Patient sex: M
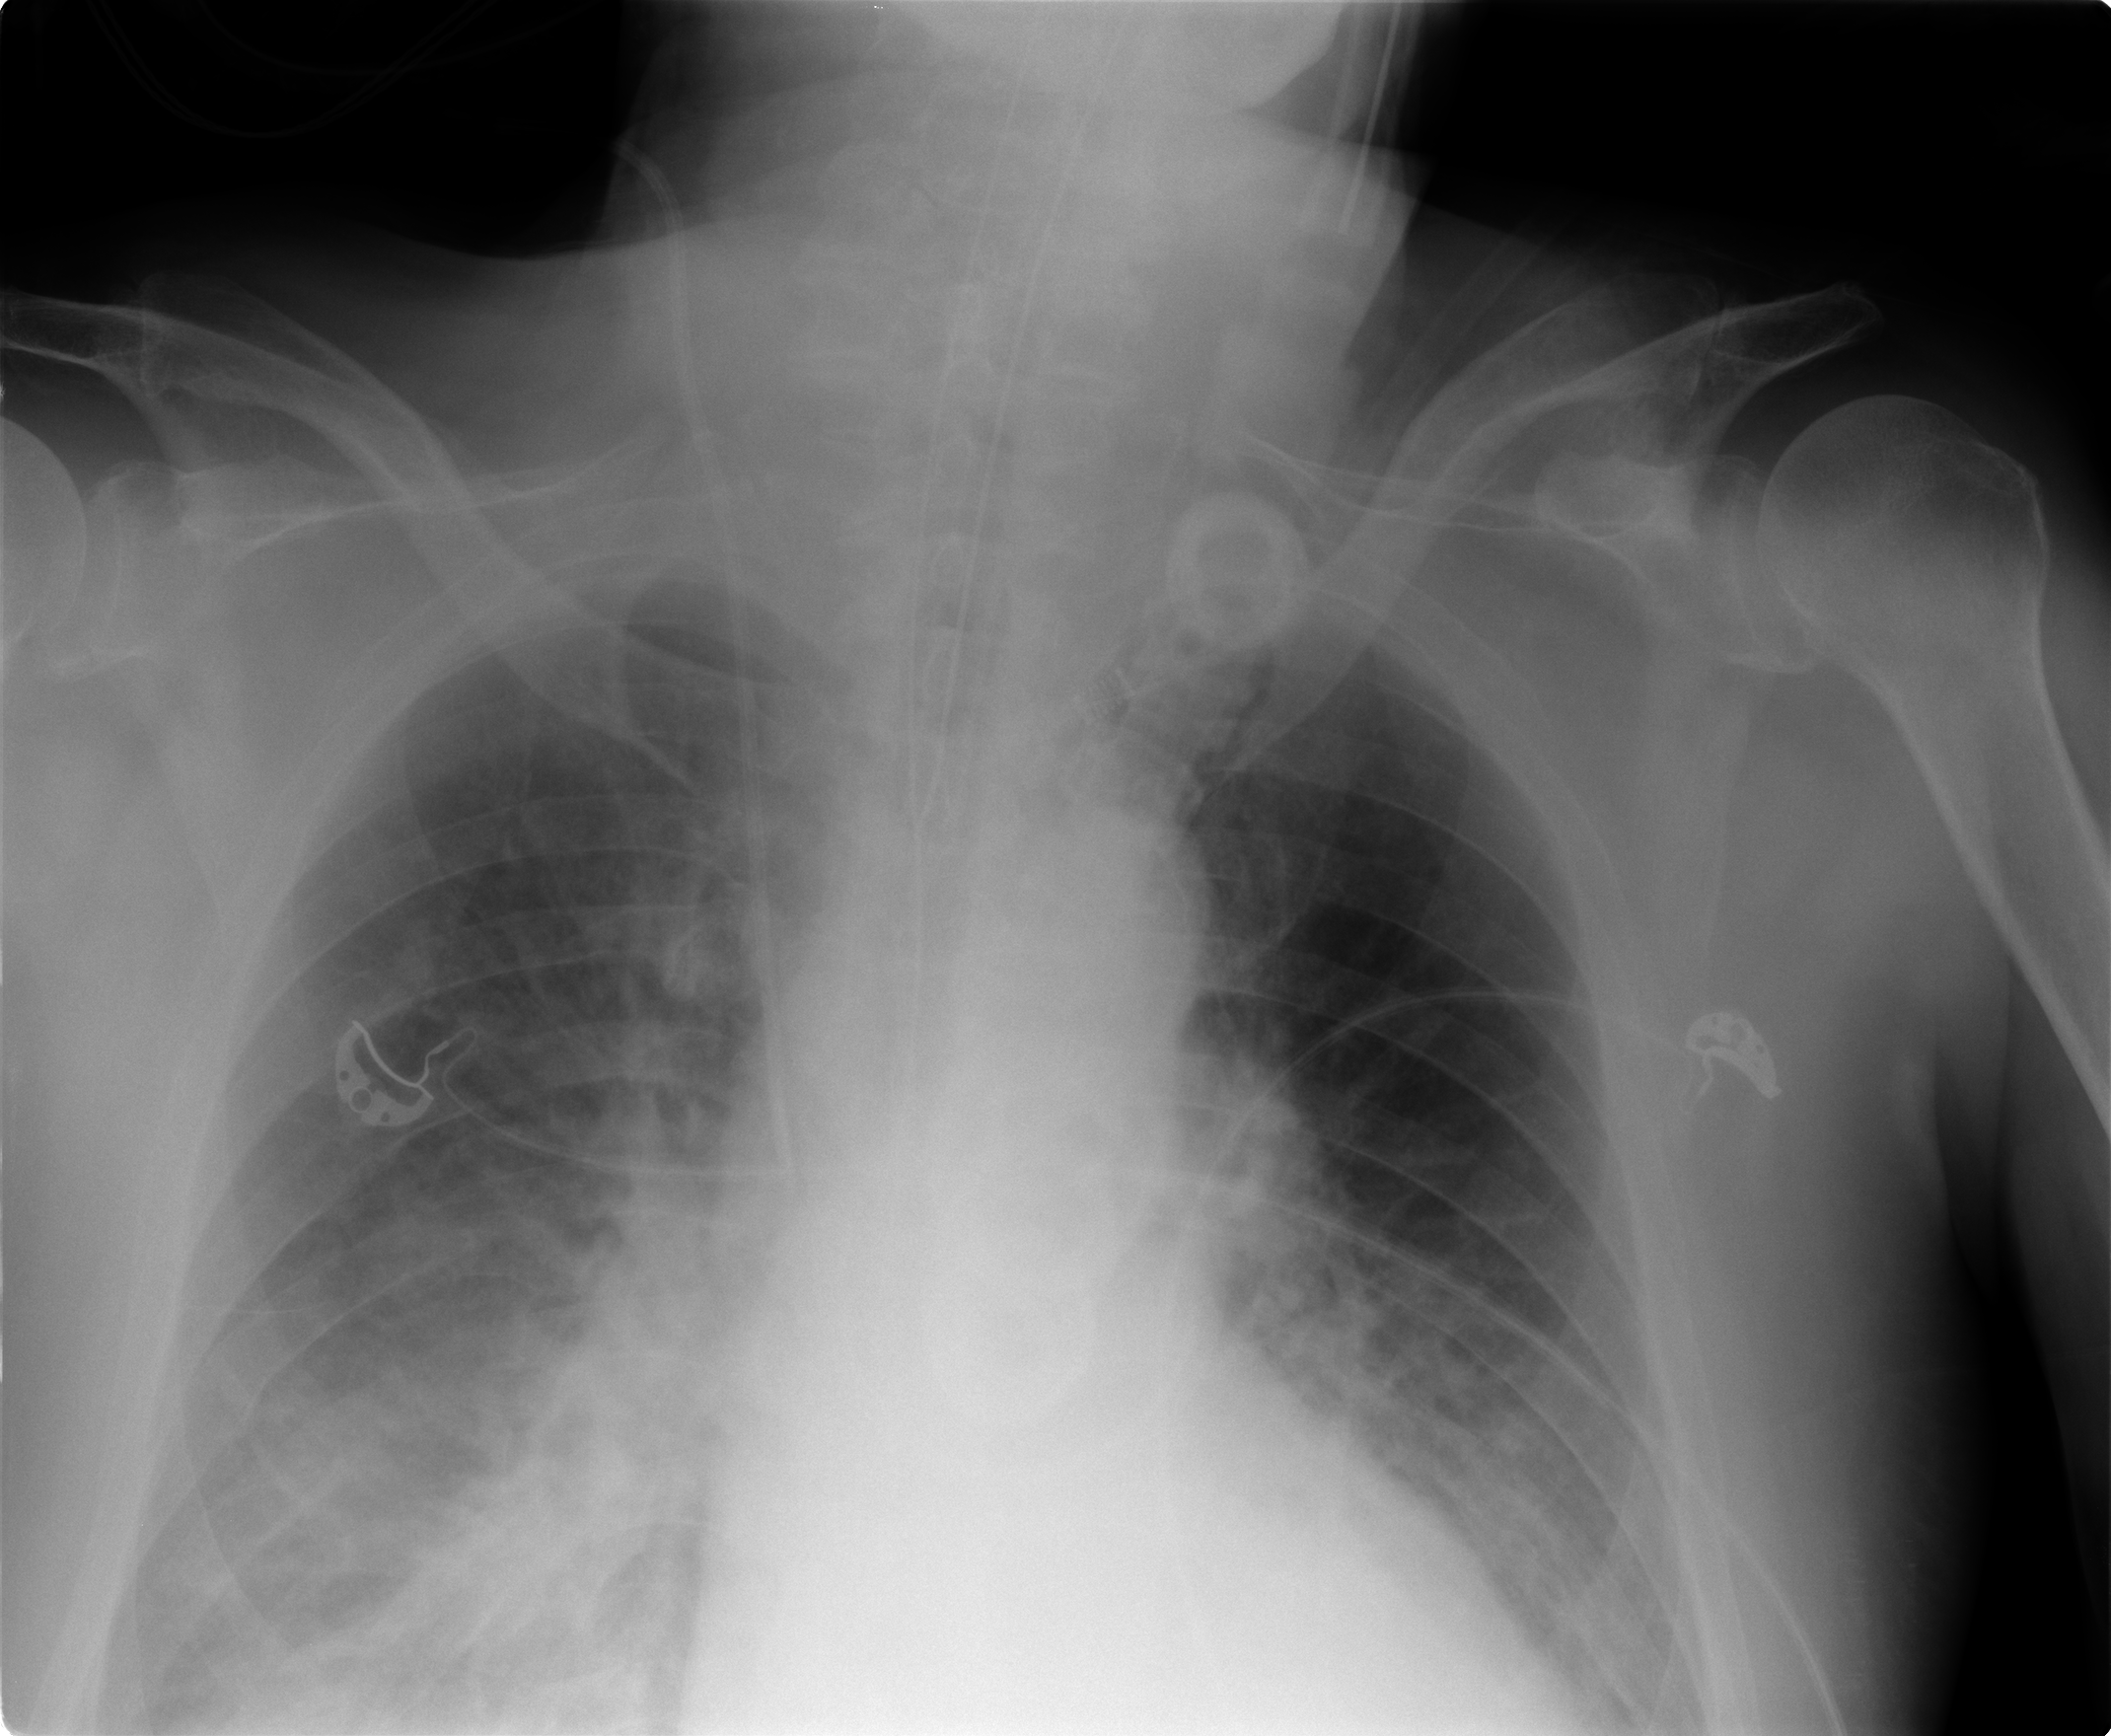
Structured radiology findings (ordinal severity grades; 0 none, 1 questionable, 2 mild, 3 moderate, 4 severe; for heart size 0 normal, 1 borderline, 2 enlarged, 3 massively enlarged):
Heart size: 1
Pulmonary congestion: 2
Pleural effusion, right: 3
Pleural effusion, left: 2
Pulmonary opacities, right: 2
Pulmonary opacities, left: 0
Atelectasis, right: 2
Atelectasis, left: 2